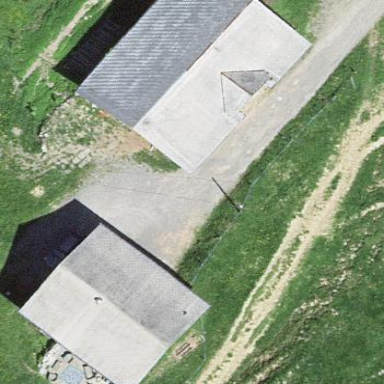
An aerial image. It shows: Simple and straightforward house.